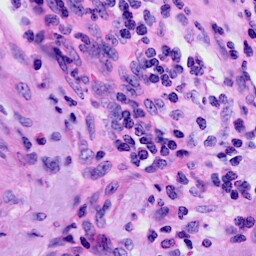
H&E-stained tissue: Cervix